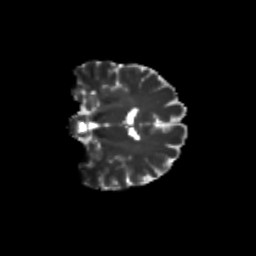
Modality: T2w
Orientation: coronal
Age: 32
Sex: female
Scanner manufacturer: siemens
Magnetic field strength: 3 T
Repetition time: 8.6 s
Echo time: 0.095 s